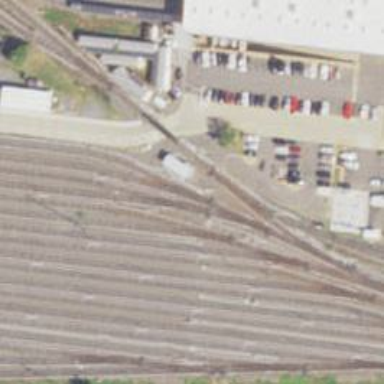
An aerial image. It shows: Electrified rail service yard.